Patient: sex F, age 63
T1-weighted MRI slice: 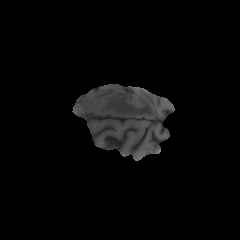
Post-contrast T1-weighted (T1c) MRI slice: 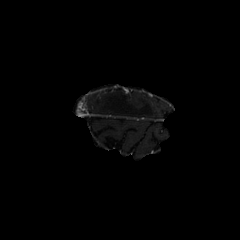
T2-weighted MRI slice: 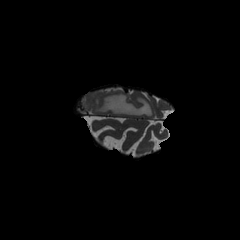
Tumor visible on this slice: yes
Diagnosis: Glioblastoma, IDH-wildtype
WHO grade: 4